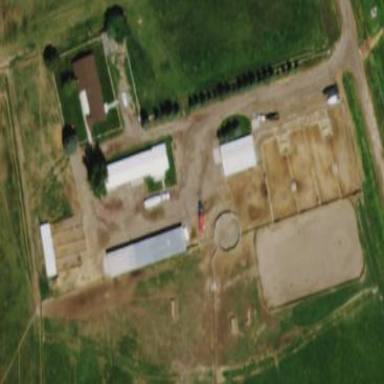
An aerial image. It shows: Farmyard area.